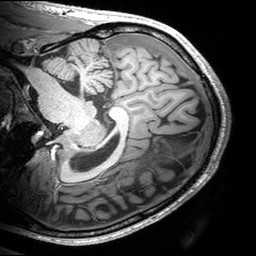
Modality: T1w
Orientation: sagittal
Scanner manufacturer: siemens
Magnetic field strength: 3 T
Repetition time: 2.53 s
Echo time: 0.00299 s